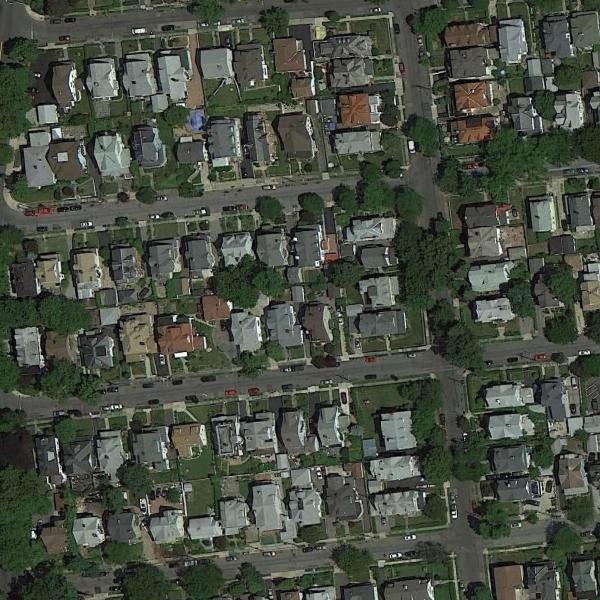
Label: DenseResidential